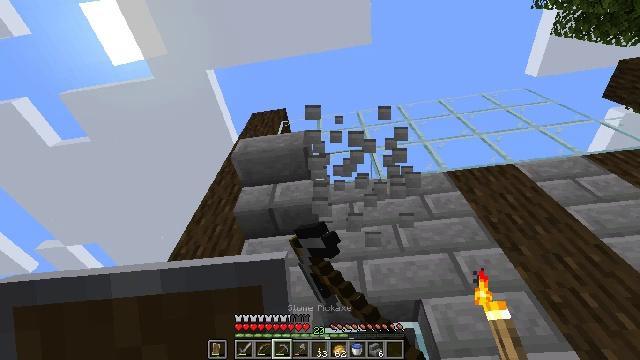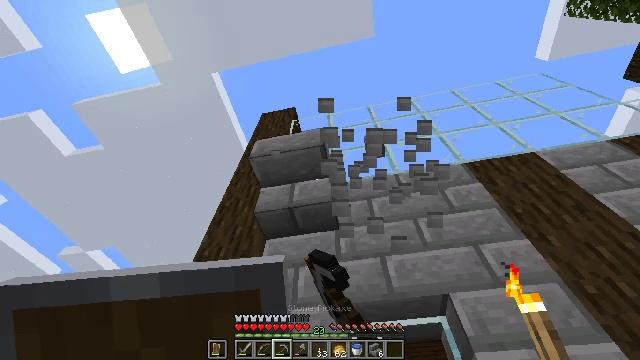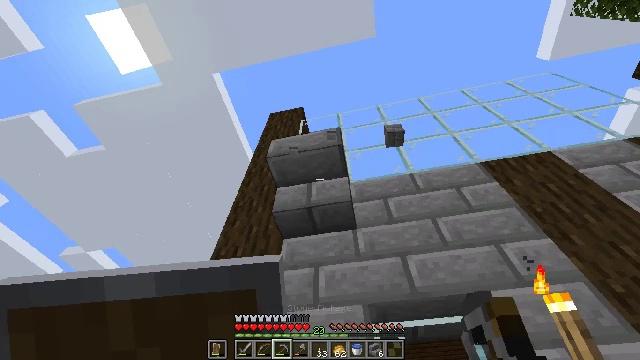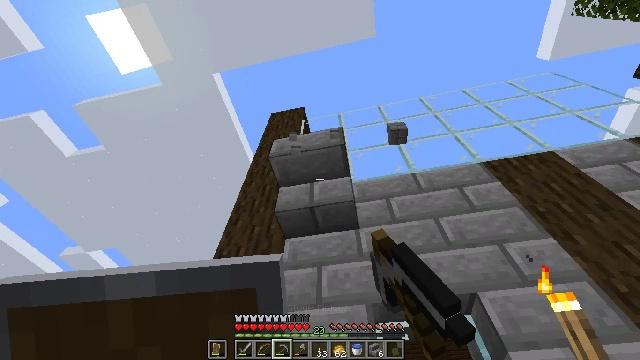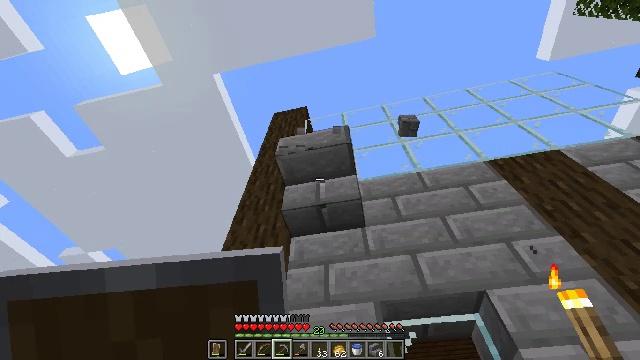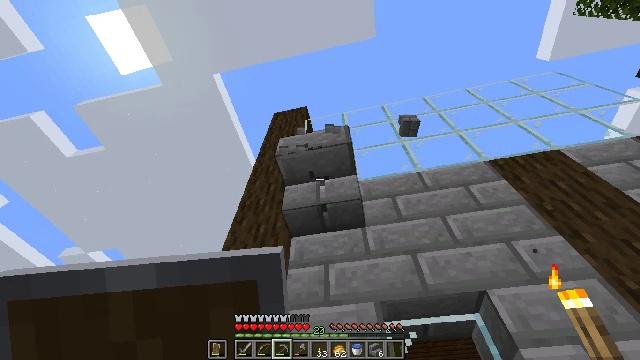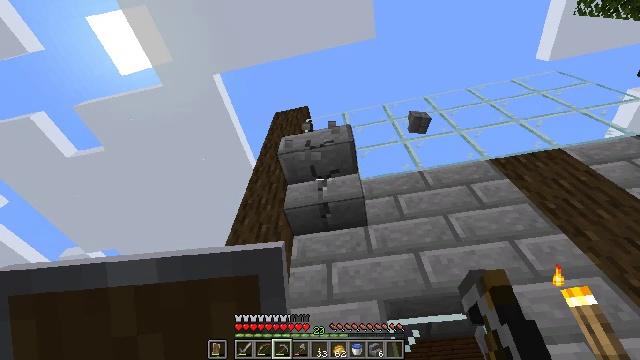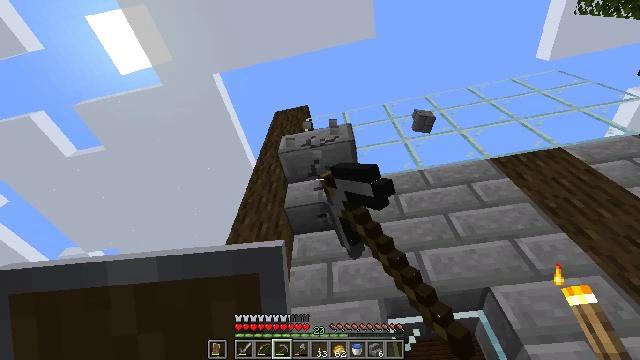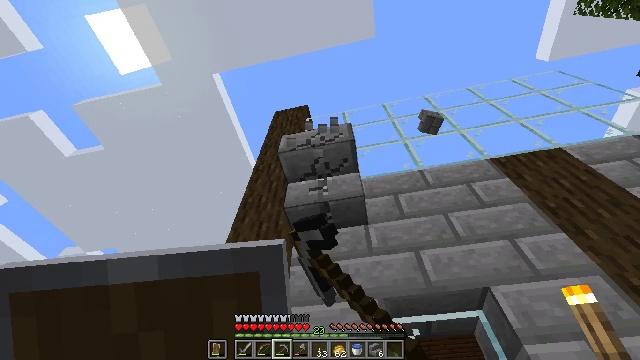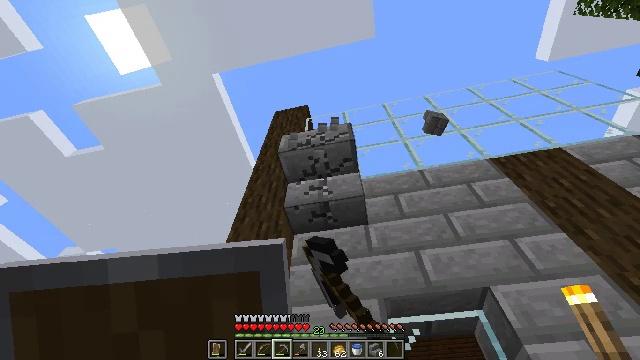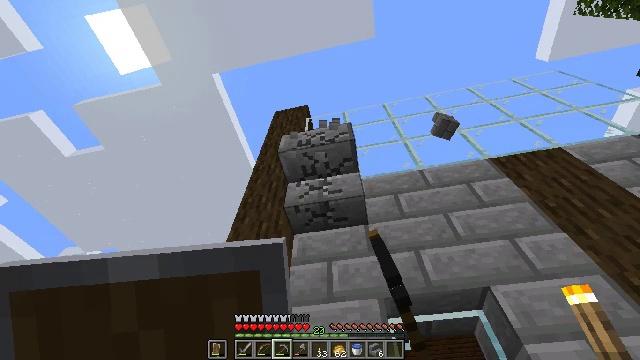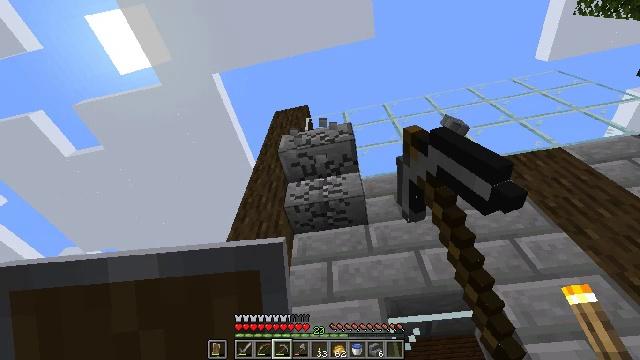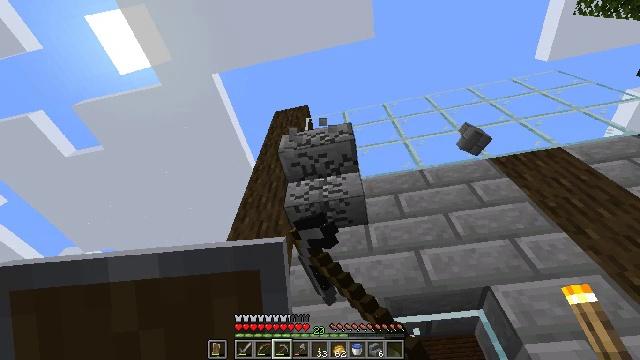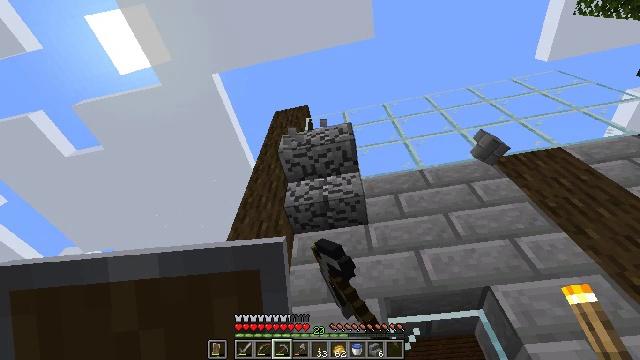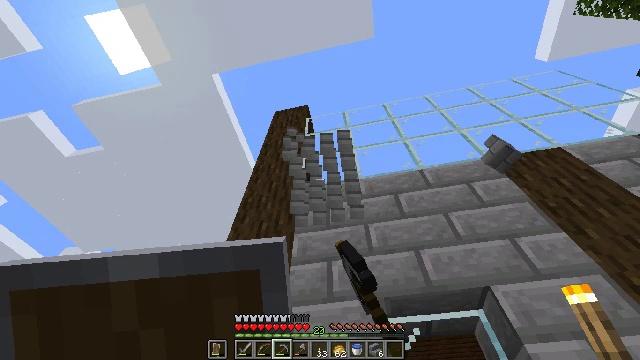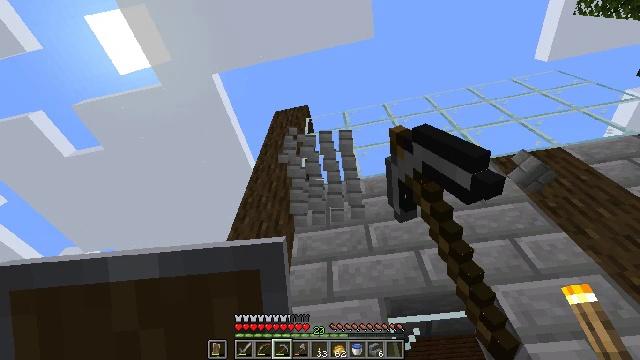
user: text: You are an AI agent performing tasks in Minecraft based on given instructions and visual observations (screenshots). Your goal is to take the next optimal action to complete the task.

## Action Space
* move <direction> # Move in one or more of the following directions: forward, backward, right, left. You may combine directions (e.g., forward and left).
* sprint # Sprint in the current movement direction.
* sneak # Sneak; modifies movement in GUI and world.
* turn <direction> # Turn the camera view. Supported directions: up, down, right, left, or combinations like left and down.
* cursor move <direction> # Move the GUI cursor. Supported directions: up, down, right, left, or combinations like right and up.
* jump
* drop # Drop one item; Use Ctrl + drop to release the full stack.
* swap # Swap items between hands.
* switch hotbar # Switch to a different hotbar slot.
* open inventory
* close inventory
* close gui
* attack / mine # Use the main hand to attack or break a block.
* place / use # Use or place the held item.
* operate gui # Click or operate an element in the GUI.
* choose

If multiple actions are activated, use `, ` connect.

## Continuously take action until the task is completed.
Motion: motion action
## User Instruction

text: Mine stone brick stairs block.
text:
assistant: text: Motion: move left, turn left, attack / mine
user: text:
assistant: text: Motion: attack / mine
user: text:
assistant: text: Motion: attack / mine
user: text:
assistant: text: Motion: attack / mine
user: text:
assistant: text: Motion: attack / mine
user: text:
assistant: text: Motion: attack / mine
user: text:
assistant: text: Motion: attack / mine
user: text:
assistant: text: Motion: attack / mine
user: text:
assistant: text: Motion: attack / mine
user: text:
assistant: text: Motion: attack / mine
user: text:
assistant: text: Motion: attack / mine
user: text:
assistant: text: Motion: attack / mine
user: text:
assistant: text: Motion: attack / mine
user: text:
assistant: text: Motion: attack / mine
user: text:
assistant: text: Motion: attack / mine
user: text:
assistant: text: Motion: move forward and move left, attack / mine
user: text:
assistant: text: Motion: move forward and move left, attack / mine
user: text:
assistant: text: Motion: move forward and move left, turn right and down, attack / mine
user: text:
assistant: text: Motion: no_op